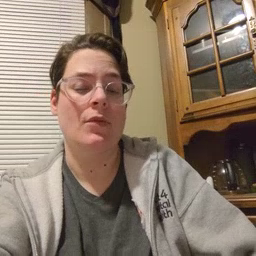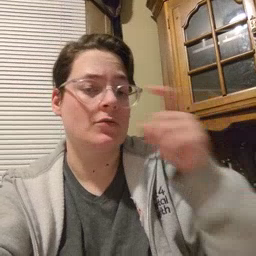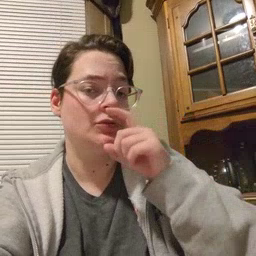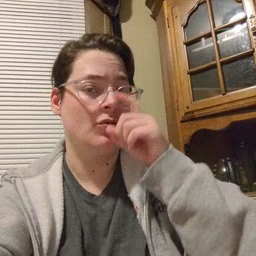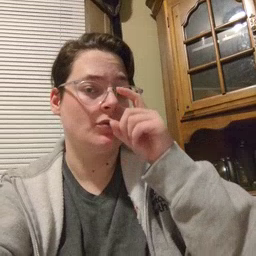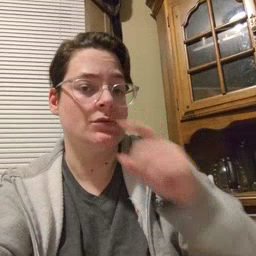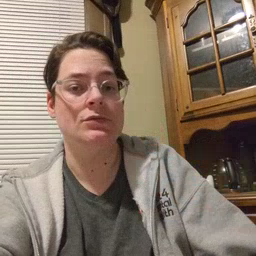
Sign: doll